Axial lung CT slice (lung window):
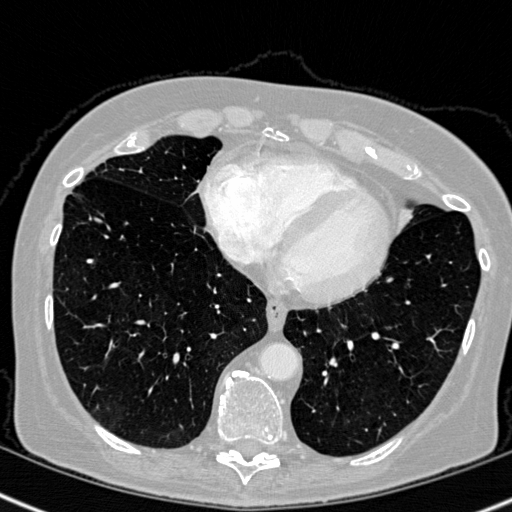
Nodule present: no